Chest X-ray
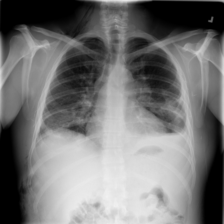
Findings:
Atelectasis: negative
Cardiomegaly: negative
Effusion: negative
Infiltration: negative
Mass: negative
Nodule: negative
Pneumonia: negative
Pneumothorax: negative
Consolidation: negative
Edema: negative
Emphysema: negative
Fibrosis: negative
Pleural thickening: negative
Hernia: negative